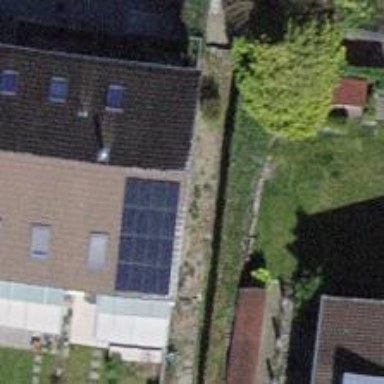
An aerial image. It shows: Solar power generator with photovoltaic panels.